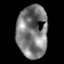
Tissue: lung
Cell type: Others
Senescence score: 0.2409
Nuclear area (px): 1545
Mean DAPI intensity: 123.932